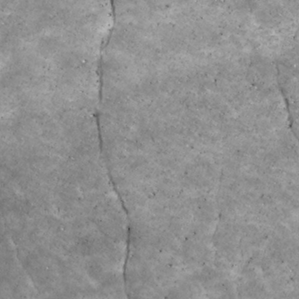
Label: non_frost